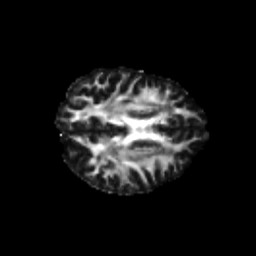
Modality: FA
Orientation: axial
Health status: healthy
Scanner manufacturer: philips
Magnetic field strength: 3 T
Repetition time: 6.964 s
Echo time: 0.092 s